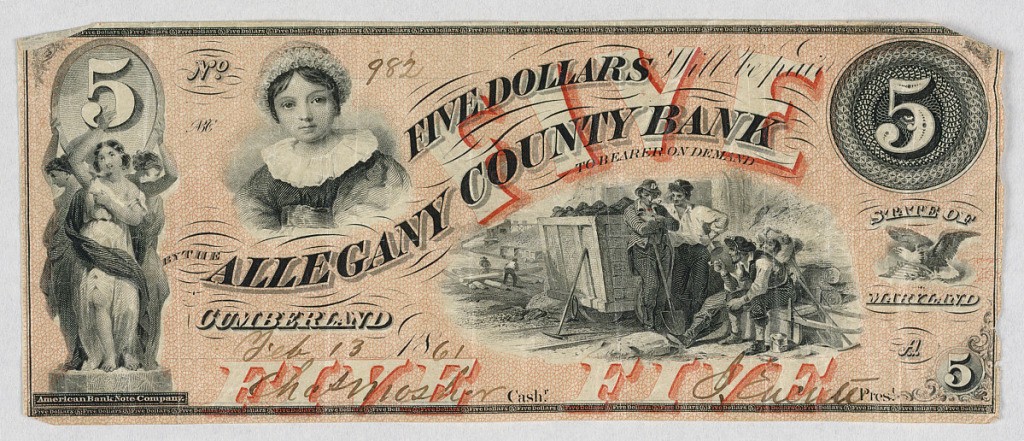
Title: bank note
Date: February 13, 1861
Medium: Colored inks on paper
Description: Horizontal rectangle. Bank note, five dollars, Allegheny County Banck, Cumberland, Maryland, number 982. Portrait of a young girl, upper left; coal miners, lower right.